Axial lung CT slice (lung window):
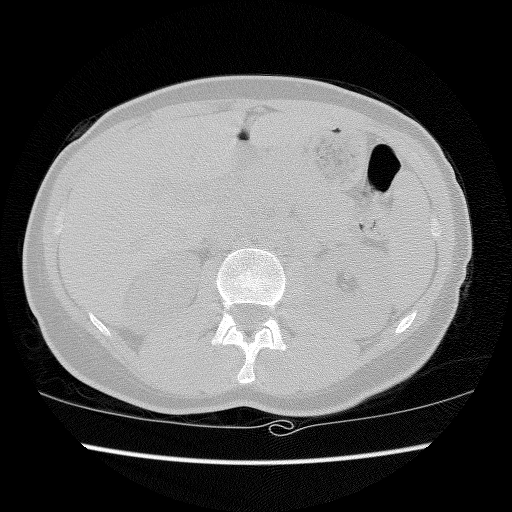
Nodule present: no